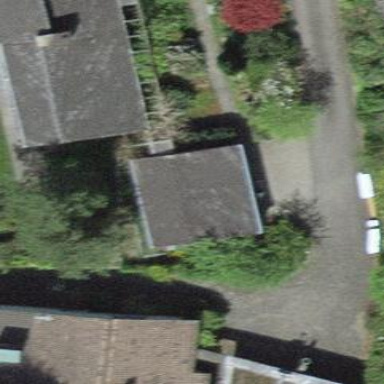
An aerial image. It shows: Garage.